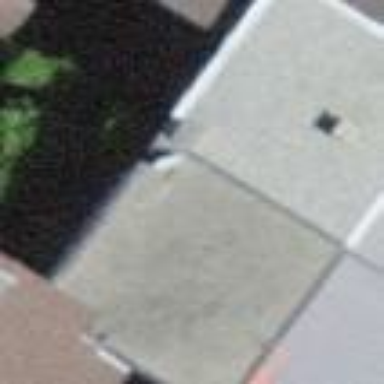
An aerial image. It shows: Group of garages.